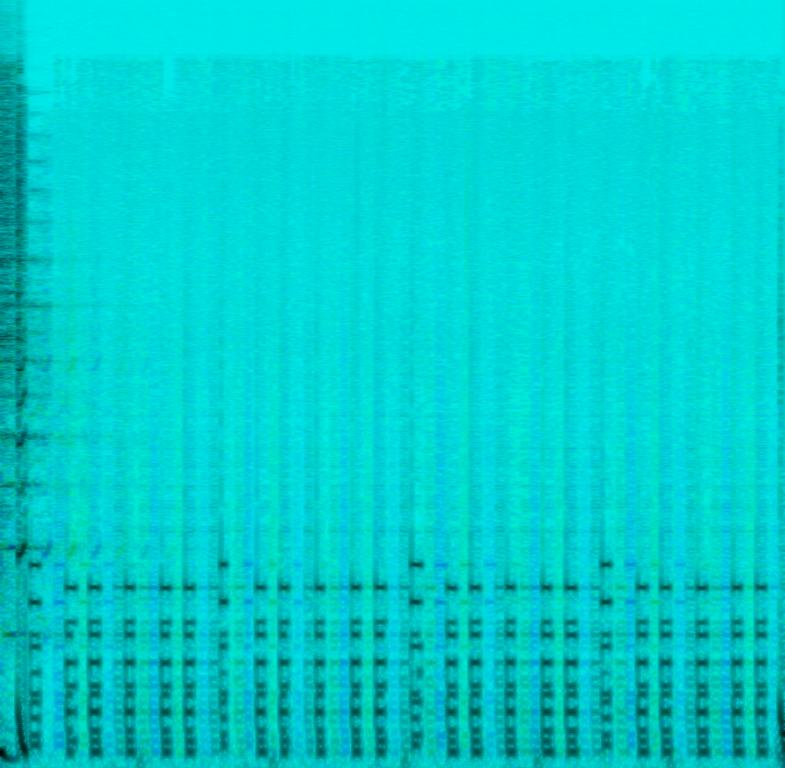
This techno song features a falsetto voice in the beginning. This is accompanied by 2 counts of programmed percussion. A synth plays one chord using synth strings. The voice, percussion and synth pause and only a repetitive synth loop is played. After four bars, the kick drum starts playing on every count. The mood of this song is upbeat. This song can be played in a trance party or a DJ party.